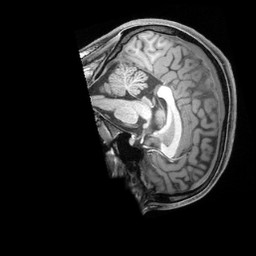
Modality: T1w
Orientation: sagittal
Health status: healthy
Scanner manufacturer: siemens
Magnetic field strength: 3 T
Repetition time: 2.4 s
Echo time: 0.00201 s